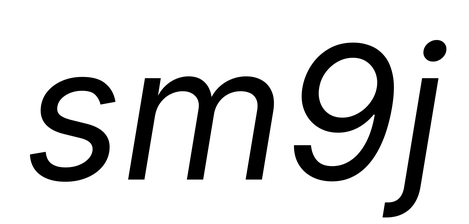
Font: Inter-Italic_Italic